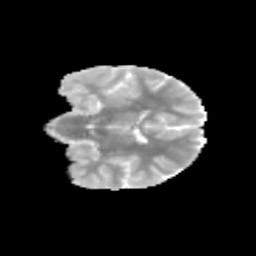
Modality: MD
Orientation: coronal
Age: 11
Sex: female
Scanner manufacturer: siemens
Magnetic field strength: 3 T
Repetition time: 3.8 s
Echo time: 0.07 s